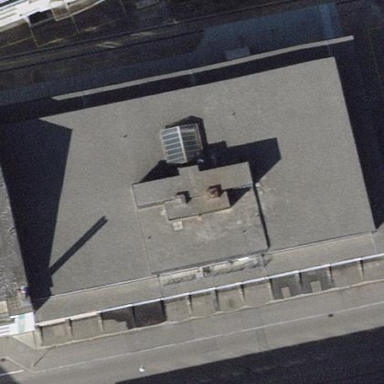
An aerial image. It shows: Commercial building.